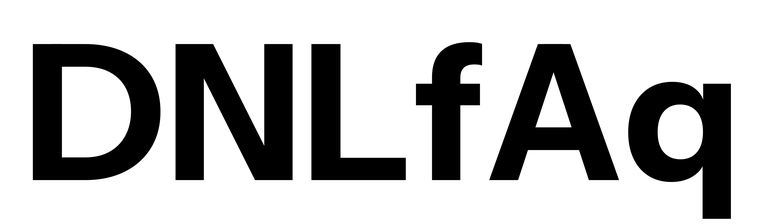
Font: InstrumentSans_Bold